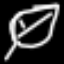
Label: leaf